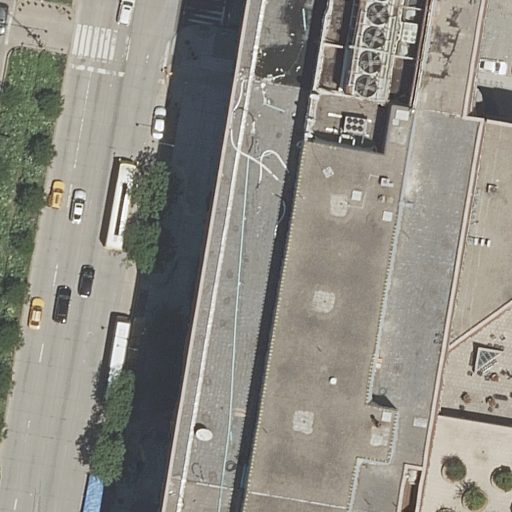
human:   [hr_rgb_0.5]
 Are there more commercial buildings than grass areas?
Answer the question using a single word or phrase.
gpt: no

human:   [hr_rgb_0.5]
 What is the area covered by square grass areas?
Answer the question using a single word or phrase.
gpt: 0m2

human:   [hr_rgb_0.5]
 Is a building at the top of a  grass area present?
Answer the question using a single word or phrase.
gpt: no

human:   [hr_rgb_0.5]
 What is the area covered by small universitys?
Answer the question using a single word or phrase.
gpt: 0m2

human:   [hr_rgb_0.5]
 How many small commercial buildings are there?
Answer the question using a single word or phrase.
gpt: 0

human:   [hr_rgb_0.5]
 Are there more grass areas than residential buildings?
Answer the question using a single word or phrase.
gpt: yes

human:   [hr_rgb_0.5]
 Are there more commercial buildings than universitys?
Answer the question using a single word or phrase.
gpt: no

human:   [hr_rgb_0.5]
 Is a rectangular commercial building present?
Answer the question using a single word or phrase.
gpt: no

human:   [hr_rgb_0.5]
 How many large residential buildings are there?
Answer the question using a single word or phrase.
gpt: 1

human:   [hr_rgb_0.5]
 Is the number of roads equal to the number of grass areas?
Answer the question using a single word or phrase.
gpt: no

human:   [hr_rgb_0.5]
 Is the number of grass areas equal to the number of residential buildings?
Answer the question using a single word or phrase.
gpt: no

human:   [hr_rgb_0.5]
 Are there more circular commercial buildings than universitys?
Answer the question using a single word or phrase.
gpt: no

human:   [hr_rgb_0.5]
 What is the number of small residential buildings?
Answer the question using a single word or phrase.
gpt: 0

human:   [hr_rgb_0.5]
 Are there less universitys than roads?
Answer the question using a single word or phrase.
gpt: yes

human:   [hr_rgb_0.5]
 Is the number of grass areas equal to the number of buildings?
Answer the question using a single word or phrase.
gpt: no

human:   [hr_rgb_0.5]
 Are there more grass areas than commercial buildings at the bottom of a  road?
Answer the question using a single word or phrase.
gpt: yes

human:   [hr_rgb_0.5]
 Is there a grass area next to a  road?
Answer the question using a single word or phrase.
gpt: yes

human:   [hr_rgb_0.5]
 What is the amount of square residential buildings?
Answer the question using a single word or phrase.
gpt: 0

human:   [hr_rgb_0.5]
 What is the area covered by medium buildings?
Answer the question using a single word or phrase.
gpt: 0m2

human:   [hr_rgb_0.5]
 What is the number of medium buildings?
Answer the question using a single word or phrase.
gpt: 0

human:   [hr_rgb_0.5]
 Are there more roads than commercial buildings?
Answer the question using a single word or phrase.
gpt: yes

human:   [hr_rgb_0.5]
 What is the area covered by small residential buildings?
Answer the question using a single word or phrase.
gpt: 0m2

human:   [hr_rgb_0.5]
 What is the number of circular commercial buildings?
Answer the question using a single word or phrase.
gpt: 0

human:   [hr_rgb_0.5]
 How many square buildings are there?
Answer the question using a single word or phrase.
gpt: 0

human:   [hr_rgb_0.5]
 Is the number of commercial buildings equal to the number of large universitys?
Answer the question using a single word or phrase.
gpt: no

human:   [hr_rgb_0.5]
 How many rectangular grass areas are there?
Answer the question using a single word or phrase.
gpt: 2

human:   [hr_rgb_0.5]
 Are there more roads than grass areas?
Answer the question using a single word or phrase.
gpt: yes

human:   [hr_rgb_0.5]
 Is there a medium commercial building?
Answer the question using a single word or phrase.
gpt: no

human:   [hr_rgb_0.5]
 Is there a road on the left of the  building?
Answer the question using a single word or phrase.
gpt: yes

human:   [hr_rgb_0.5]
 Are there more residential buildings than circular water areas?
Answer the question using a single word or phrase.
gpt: yes

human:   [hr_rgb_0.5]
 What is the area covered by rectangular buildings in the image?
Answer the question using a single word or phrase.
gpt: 0m2

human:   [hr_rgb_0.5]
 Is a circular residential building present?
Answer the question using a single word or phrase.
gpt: no

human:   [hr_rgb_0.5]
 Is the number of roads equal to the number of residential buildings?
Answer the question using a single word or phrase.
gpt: no

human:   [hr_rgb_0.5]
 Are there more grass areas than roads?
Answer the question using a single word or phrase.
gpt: no

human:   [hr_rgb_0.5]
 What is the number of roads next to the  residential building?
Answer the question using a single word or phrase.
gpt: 6

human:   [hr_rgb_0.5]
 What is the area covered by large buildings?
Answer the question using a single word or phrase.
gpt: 6876m2